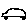
Label: car